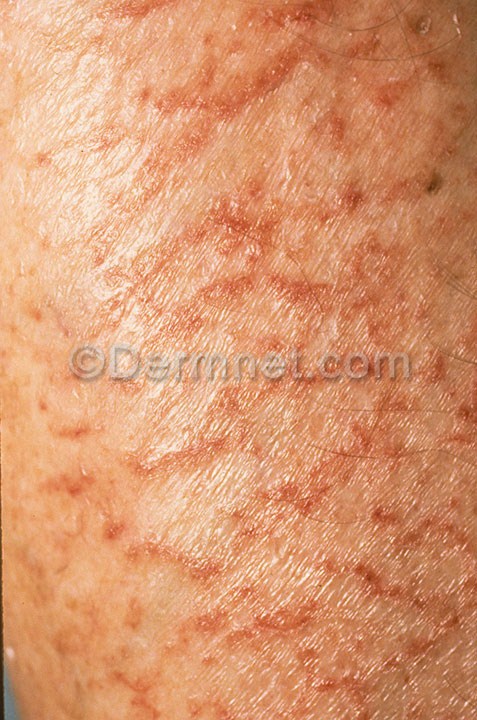
Disease: Eczema Photos